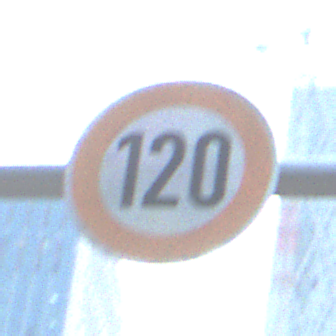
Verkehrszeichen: Geschwindigkeit120
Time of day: MorningAfternoon
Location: Outdoor (Urban)
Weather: PartlyCloudy
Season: NotSpecified
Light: Natural